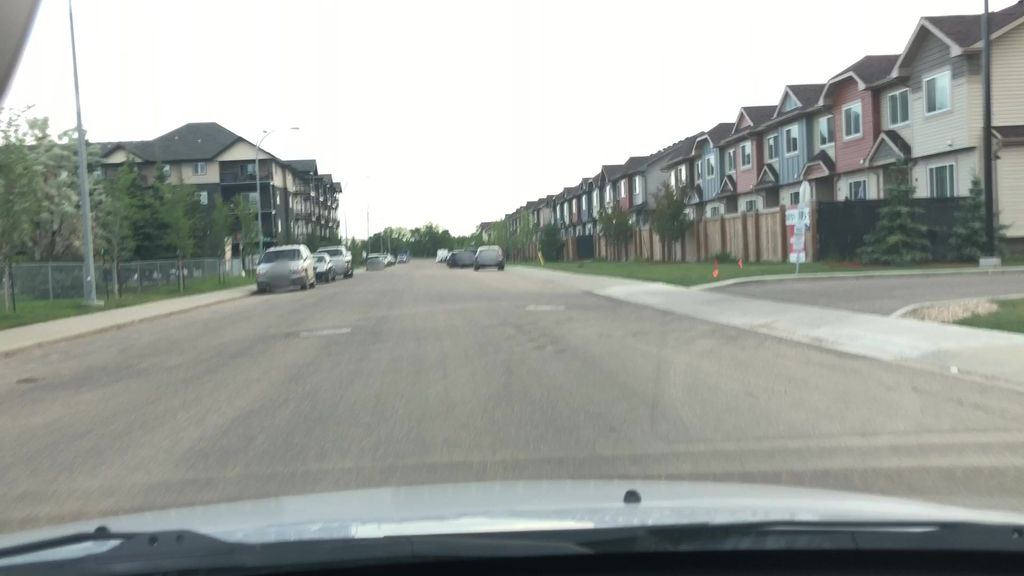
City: edmonton